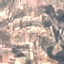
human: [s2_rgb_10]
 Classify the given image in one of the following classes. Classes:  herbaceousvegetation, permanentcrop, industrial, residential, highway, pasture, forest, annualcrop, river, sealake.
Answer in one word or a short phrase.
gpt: PermanentCrop